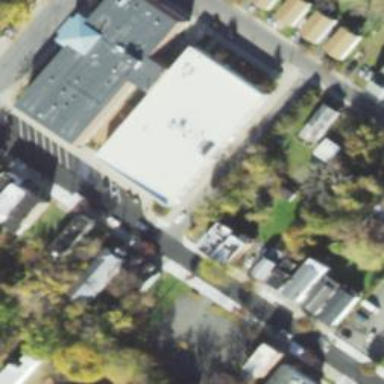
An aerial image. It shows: Public building used as community center.